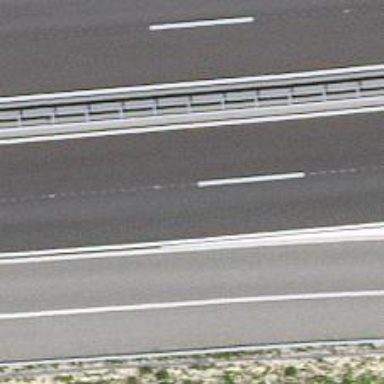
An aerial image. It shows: Asphalt motorway.